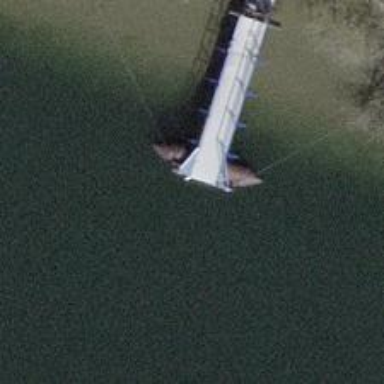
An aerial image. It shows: Man-made pier.